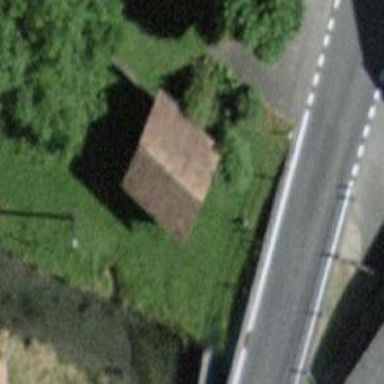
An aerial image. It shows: Rural barn.